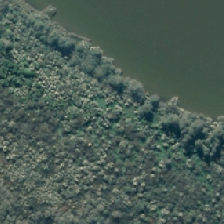
Land cover: deciduous_hardwood